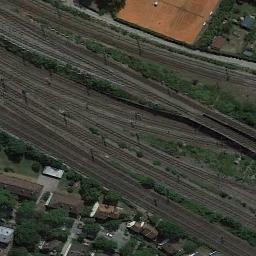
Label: railway